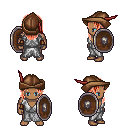
a pixel art fantasy rpg character, male body template, human, dark skin, white robe, gold greaves, red long hairstyle, leather cap, leather bracers, shield, four views (front, back, left, right), 2x2 character sprite sheet, small pixel art, hard edges, no anti-aliasing